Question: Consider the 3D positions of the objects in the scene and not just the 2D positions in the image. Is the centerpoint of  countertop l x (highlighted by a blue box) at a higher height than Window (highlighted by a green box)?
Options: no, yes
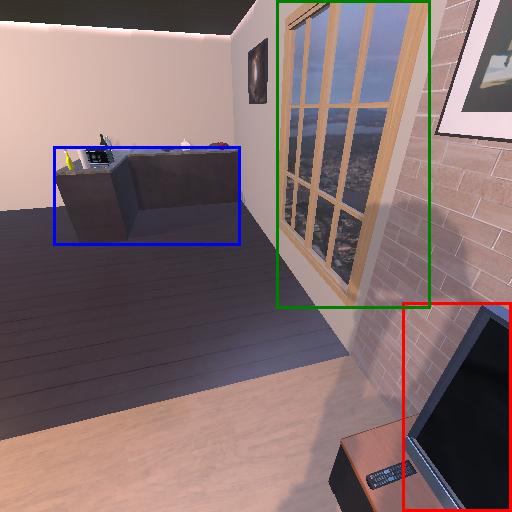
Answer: no